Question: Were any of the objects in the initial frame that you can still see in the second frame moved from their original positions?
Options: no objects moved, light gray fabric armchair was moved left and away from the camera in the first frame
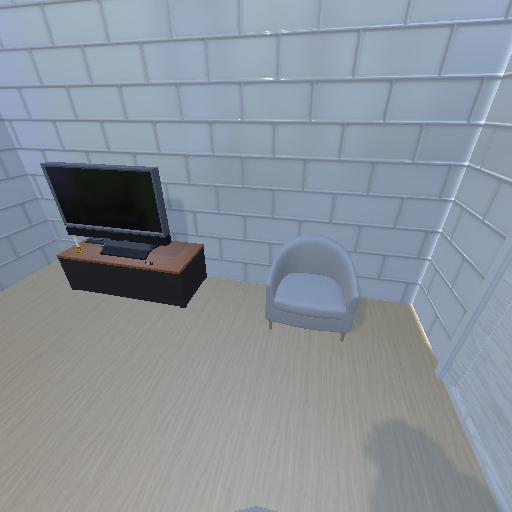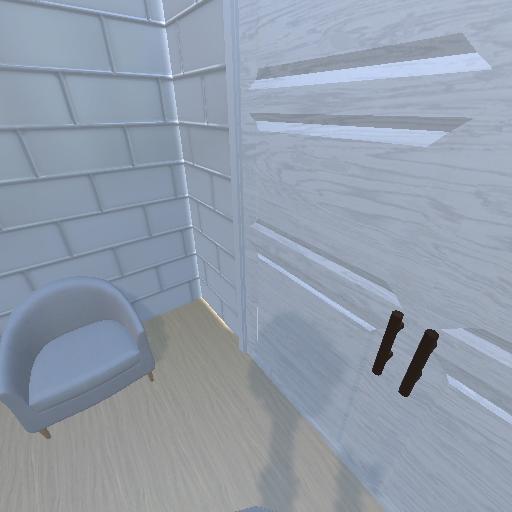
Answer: no objects moved